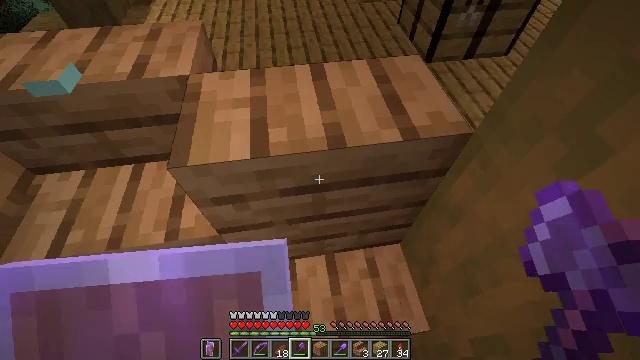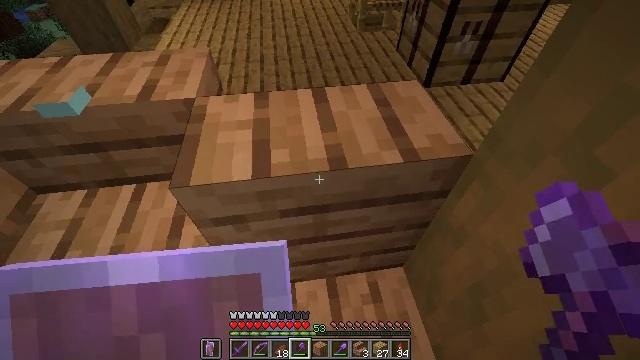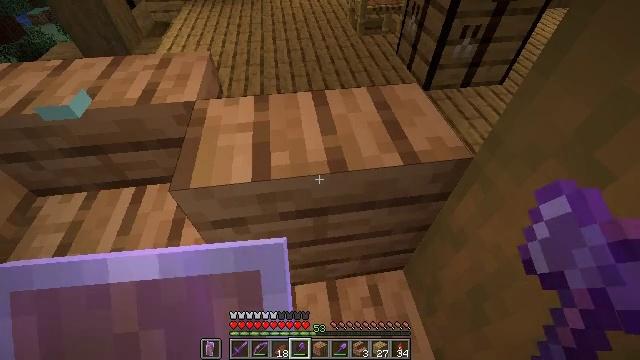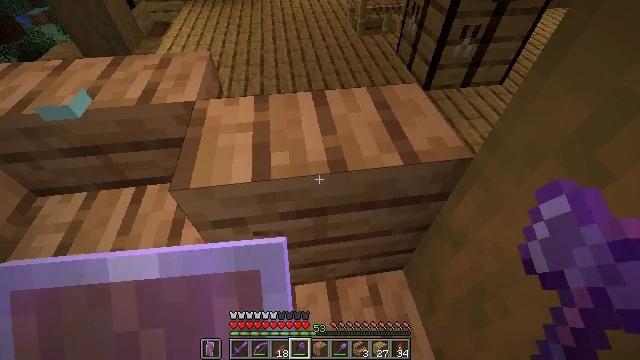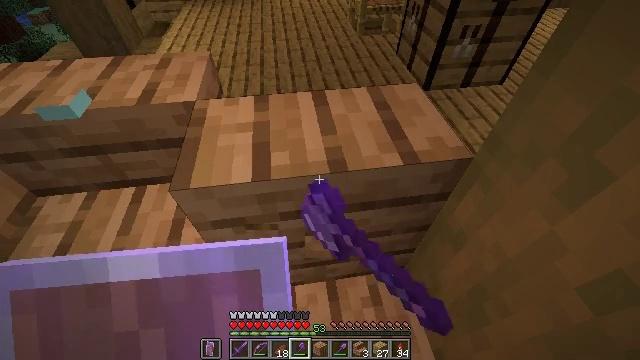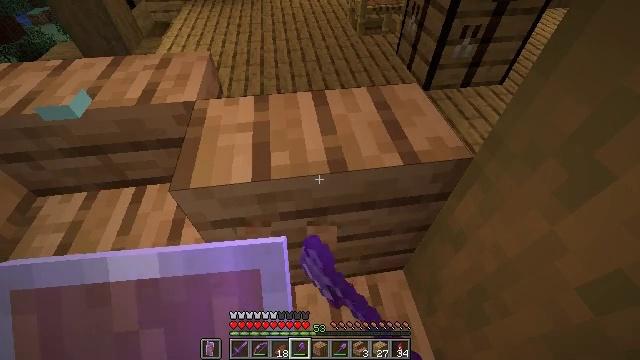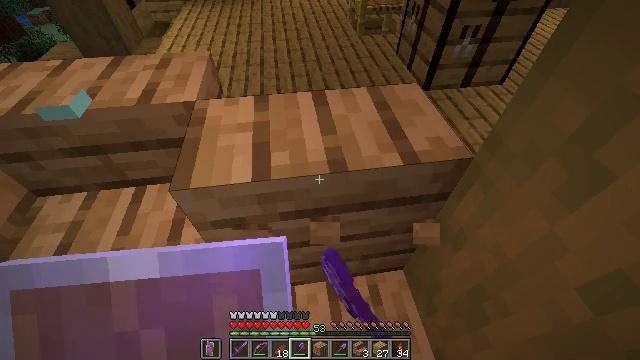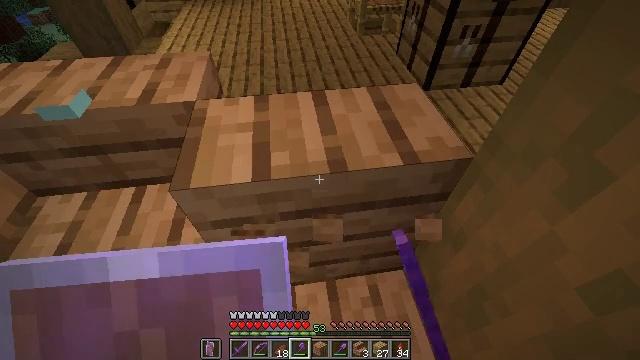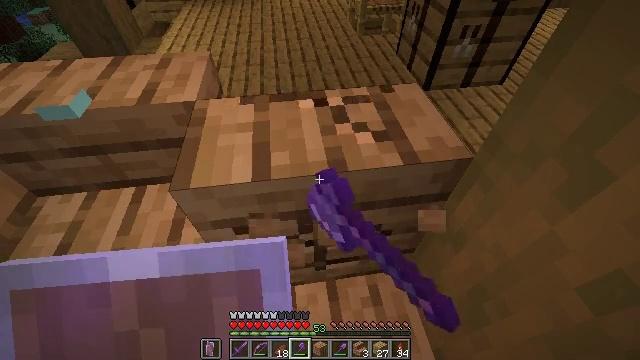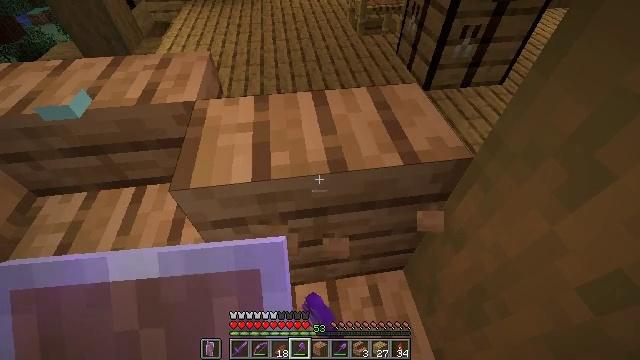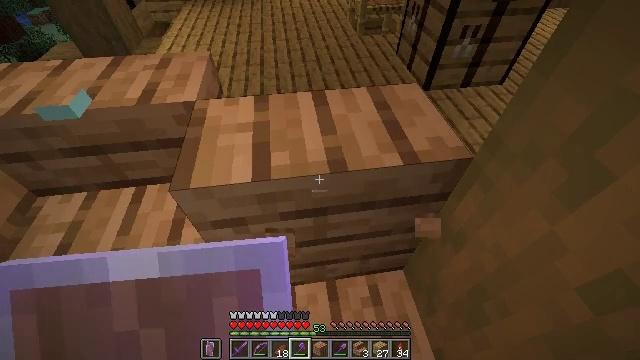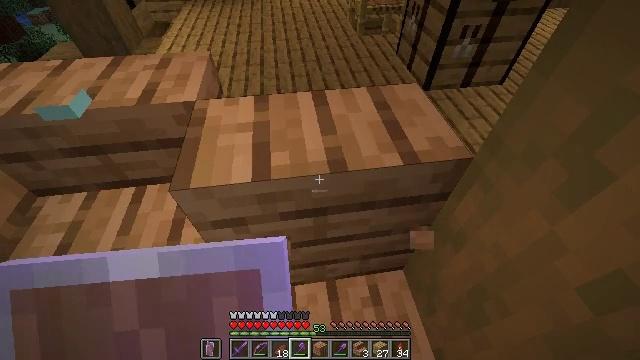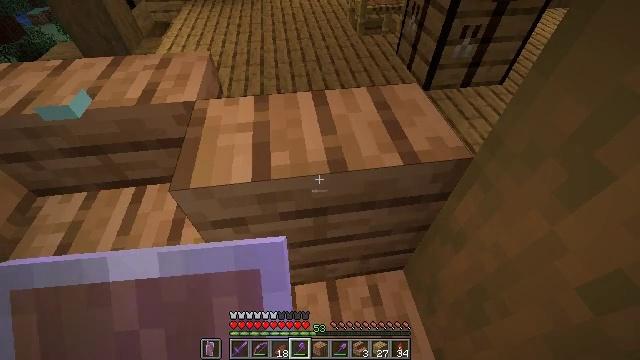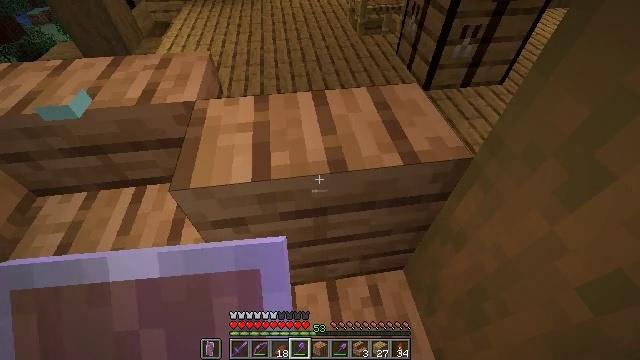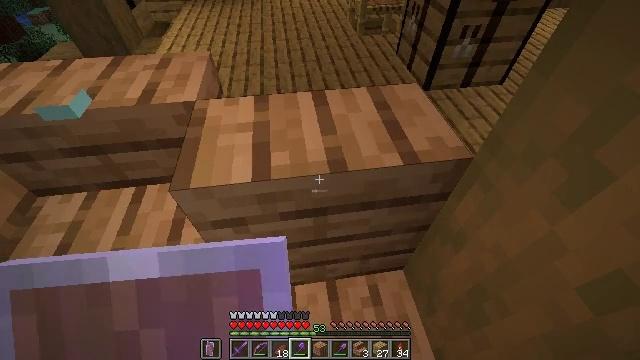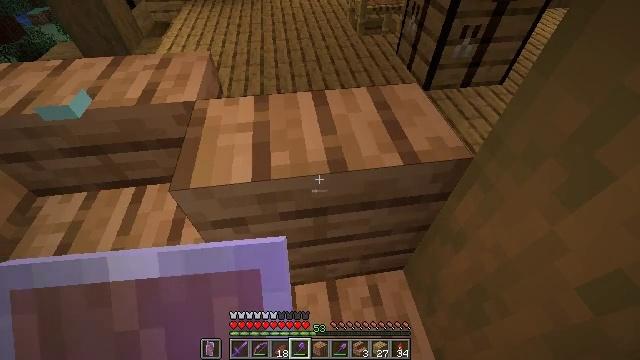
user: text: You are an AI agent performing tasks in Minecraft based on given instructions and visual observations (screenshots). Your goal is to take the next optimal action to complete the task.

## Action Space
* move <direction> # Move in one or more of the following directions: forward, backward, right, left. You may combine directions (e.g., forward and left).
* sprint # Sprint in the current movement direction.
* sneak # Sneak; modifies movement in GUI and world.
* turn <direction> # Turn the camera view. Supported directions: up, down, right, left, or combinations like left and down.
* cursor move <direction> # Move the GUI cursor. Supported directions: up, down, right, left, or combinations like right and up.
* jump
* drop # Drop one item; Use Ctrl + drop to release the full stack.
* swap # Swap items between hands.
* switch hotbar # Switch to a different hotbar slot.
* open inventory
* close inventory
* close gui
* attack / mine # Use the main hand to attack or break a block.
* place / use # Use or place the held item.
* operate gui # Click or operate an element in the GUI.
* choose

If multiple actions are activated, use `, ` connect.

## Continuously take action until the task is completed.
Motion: motion action
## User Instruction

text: Regularly mine jungle stairs for reusing.
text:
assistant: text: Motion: turn up
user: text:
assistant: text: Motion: no_op
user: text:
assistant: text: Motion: attack / mine
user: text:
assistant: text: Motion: attack / mine
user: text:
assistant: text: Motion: attack / mine
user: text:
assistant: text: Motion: attack / mine
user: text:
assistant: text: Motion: attack / mine
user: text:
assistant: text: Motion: attack / mine
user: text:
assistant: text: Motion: no_op
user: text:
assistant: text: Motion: no_op
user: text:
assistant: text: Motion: no_op
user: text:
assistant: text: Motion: no_op
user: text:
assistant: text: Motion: no_op
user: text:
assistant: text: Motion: no_op
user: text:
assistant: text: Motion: no_op
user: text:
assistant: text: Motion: no_op
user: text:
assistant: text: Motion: attack / mine
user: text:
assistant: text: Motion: attack / mine
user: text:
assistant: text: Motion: no_op
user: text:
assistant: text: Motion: no_op
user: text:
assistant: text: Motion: no_op
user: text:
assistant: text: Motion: move forward
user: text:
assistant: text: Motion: no_op